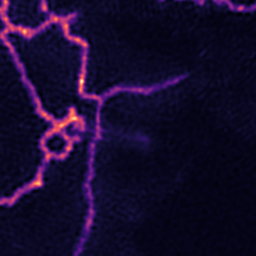
Label: Super-resolution ER image